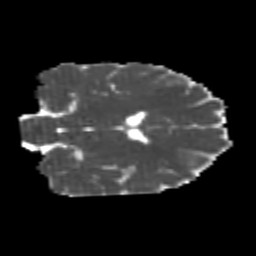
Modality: MD
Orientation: coronal
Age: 21
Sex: male
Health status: healthy
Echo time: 0.074 s